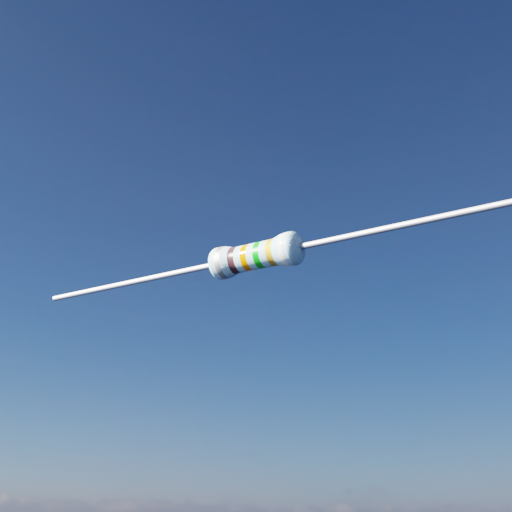
Resistor colour bands (in order): silver, brown, orange, green, gold, white